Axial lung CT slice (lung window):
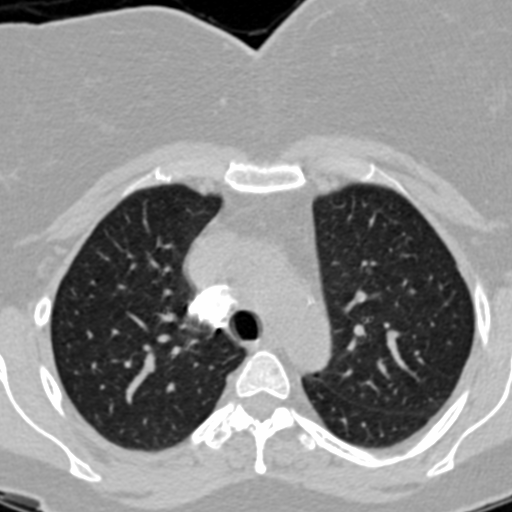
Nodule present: no